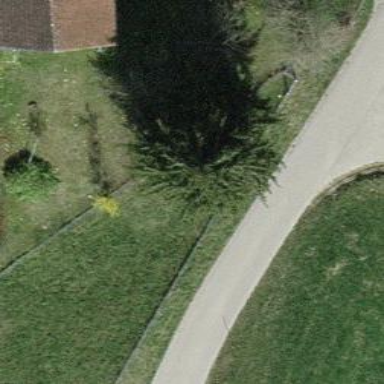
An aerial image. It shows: Beautiful tree in nature.